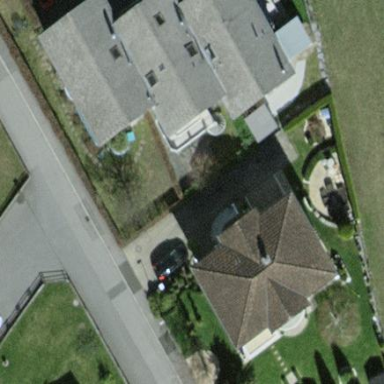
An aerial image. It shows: Detached building.